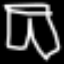
Label: pants